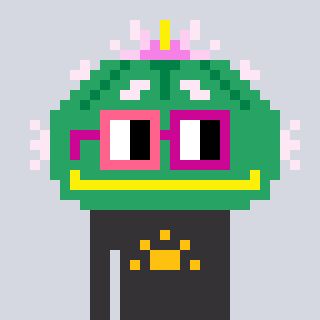
a pixel art character with square pink and red glasses, a peyote-shaped head and a grayscale-colored body on a cool background